Question: Can you tell me why there's a break after 'varun09' in the picture below? It's kind of weird because it only happens whenever the statement is bigger than the actual width of the '<div>', and I'd like to know how to wrap the text? I want the vertical scroll option, but not the horizontal scrolling bar.
I am populating the '<div>' with Mysql data through Php.
The code is:
'''
while ($row = mysql_fetch_assoc($query_run)) {
echo '<p>'.$row['user_name'].' '.$row['chat_body'].'</p><br> ';
}
'''

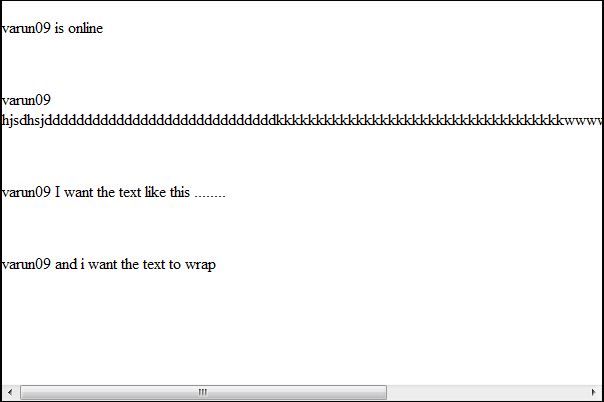
Answer: You need to set the white-space in order for it to wrap for you, but the space after varun09 will cause the next one to go to the next line. Try this combination:
<URL>
'''
p { word-wrap: break-word; white-space:pre; }
'''
<URL>